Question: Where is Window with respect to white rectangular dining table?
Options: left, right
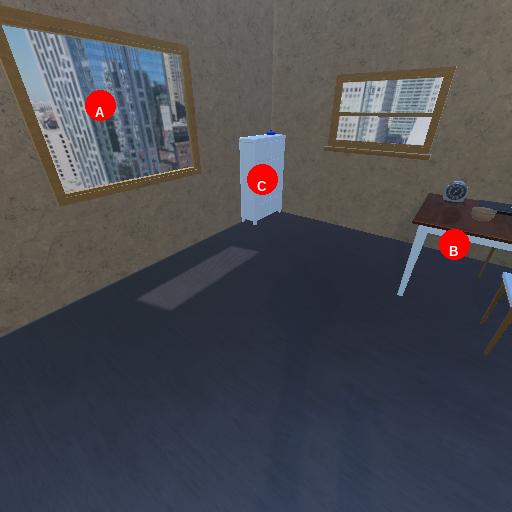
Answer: left